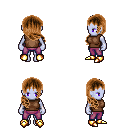
a pixel art fantasy rpg character, female body template, dark elf, purple skin, brown sleeveless shirt, magenta pants, brown right-swept hairstyle, gold boots, four views (front, back, left, right), 2x2 character sprite sheet, small pixel art, hard edges, no anti-aliasing